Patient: sex M, age 34
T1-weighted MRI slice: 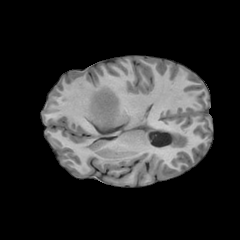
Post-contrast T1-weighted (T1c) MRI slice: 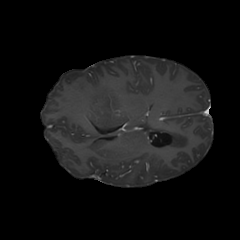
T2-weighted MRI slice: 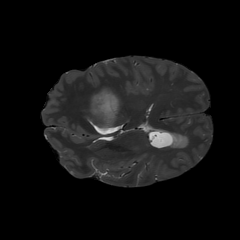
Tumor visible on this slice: yes
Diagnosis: Astrocytoma, IDH-mutant
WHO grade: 4